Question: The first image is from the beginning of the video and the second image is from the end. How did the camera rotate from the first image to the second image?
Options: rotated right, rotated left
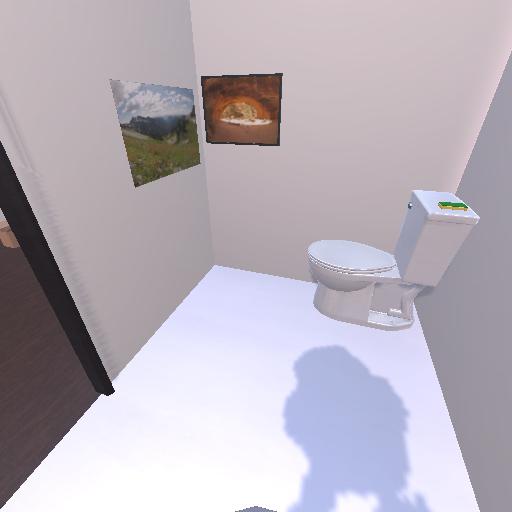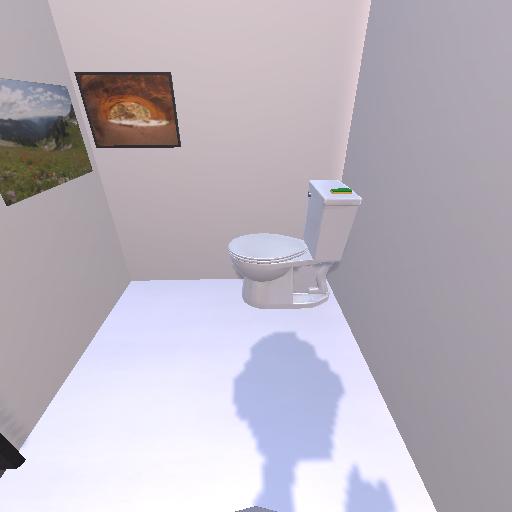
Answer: rotated right